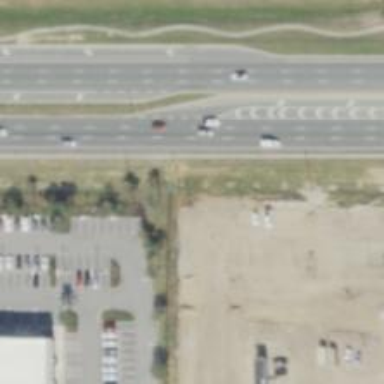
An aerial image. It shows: Asphalt road designated as trunk highway.